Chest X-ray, PA view. Patient: 67 years old, sex M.
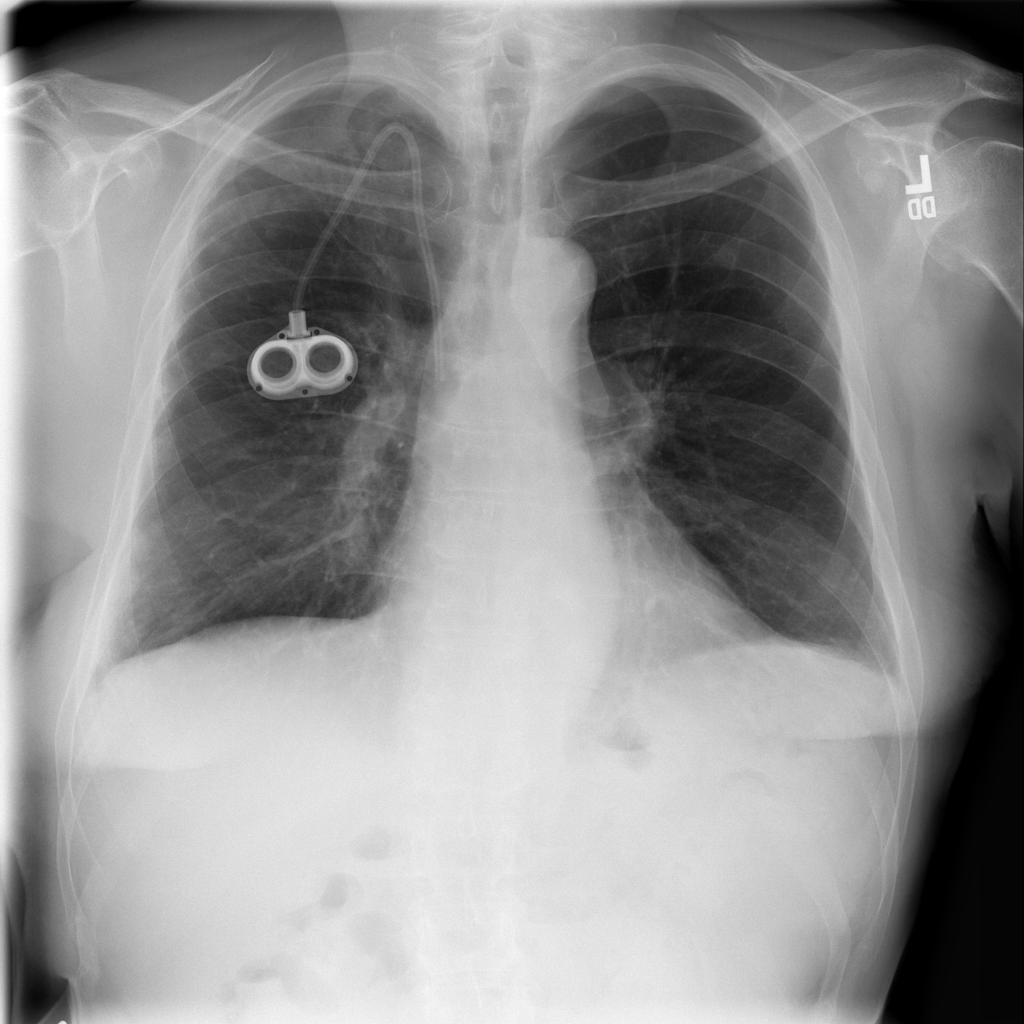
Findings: No Finding